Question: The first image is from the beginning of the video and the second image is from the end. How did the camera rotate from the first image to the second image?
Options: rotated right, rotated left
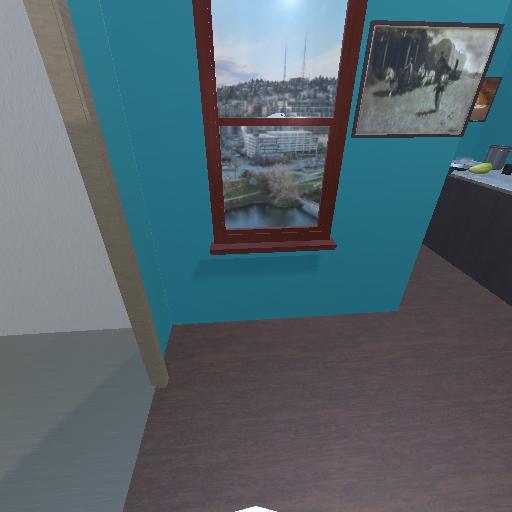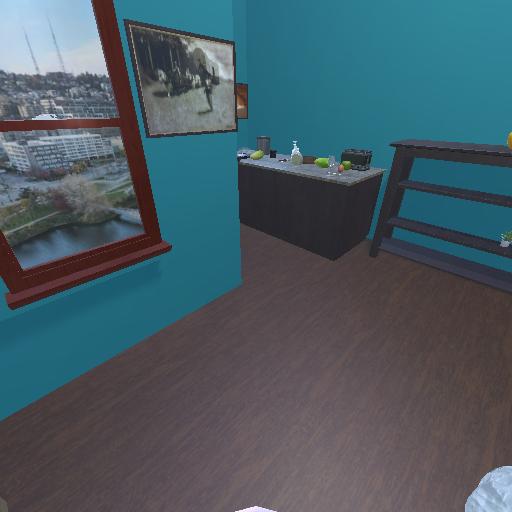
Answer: rotated right